Aerial crown-view tile of a tropical tree (Barro Colorado Island, Panama), acquired 20250512:
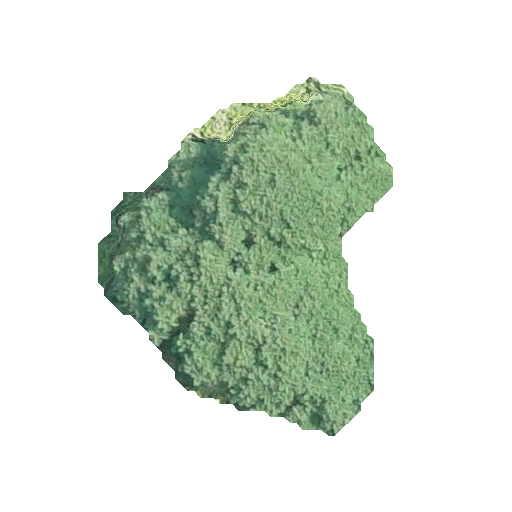
Species: Jacaranda copaia
GBIF accepted scientific name: Jacaranda copaia
Crown area: 99.899 m²